Question: I am having problems using the dropdownlistfor htmlhelper in MVC. When post back occurs there is nothing selected and the values in the model for the list, and the selected item are null.
Here are my Models:
'''
namespace MvcTestWebApp.Models
{
public class Customer
{
public string name { get; set; }
public List<SelectListItem> members { get; set; }
public Member selected { get; set; }
}
public class Member
{
public string name { get; set; }
}
}
'''
Controller:
'''
namespace MvcTestWebApp.Models
{
public class CustomerController : Controller
{
//
// GET: /Customer/
public ActionResult Index()
{
Customer cust = new Customer() { name = "Cust1" };
cust.members = new List<SelectListItem>();
cust.members.Add(new SelectListItem(){Text = "Bob"} );
cust.members.Add(new SelectListItem(){Text = "Dave"} );
return View(cust);
}
[HttpPost]
public ActionResult Index(Customer customer)
{
return View();
}
}
}
'''
And View:
'''
@model MvcTestWebApp.Models.Customer
@{
ViewBag.Title = "Customer";
Layout = null;
}
<!DOCTYPE html>
<html>
<head>
<meta name="viewport" content="width=device-width" />
<title> Index </title>
</head>
<body>
@using (Html.BeginForm()) {
@Html.ValidationSummary(true)
<fieldset>
<legend>Customer Data</legend>
@Html.HiddenFor(model => model.name)
@Html.DropDownListFor(model => model.selected, Model.members, "--Select--")
<p>
<input type="submit" value="Save" />
</p>
</fieldset>
}
</body>
</html>
'''
When I select something from the select list and click the submit button nulls are returned:

Can anyone shed some light on what I'm doing wrong?
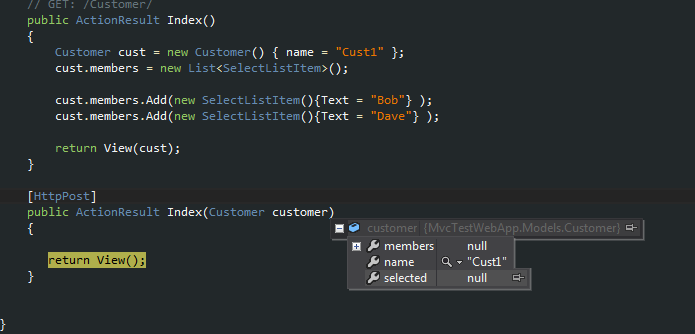
Answer: The issue you are running into is that MVC does not know how to translate the selected value of the drop down list (which is a string) to the object Member.
What you should do is have a selectedValue property that is used to set the value in the dropdown and retrieve the returned value.
New Customer Class:
'''
public class Customer
{
public string name { get; set; }
public List<SelectListItem> members { get; set; }
public string selectedValue { get; set; }
public Member selected { get; set; }
}
'''
Updated Dropdown list control:
'''
@Html.DropDownListFor(model => model.selectedValue, Model.members, "--Select--")
'''
This will return the selected value from the dropdown list into the property selectedValue.
The reason that your List of members is returned null is because HTML does not return the options in a drop down list, it only returns the selected value. So when the information comes into the method, it is only given the values of the input forms.
If you want to see what information gets sent back to the server you can use the developer console and capture the return Http request
and/or
You can add 'FormCollection collection' to the parameters of the controller action to see what information MVC is using to build the objects it passes to the methods.
'''
[HttpPost]
public ActionResult Index(Customer customer, FormCollection collection)
{
return View();
}
'''